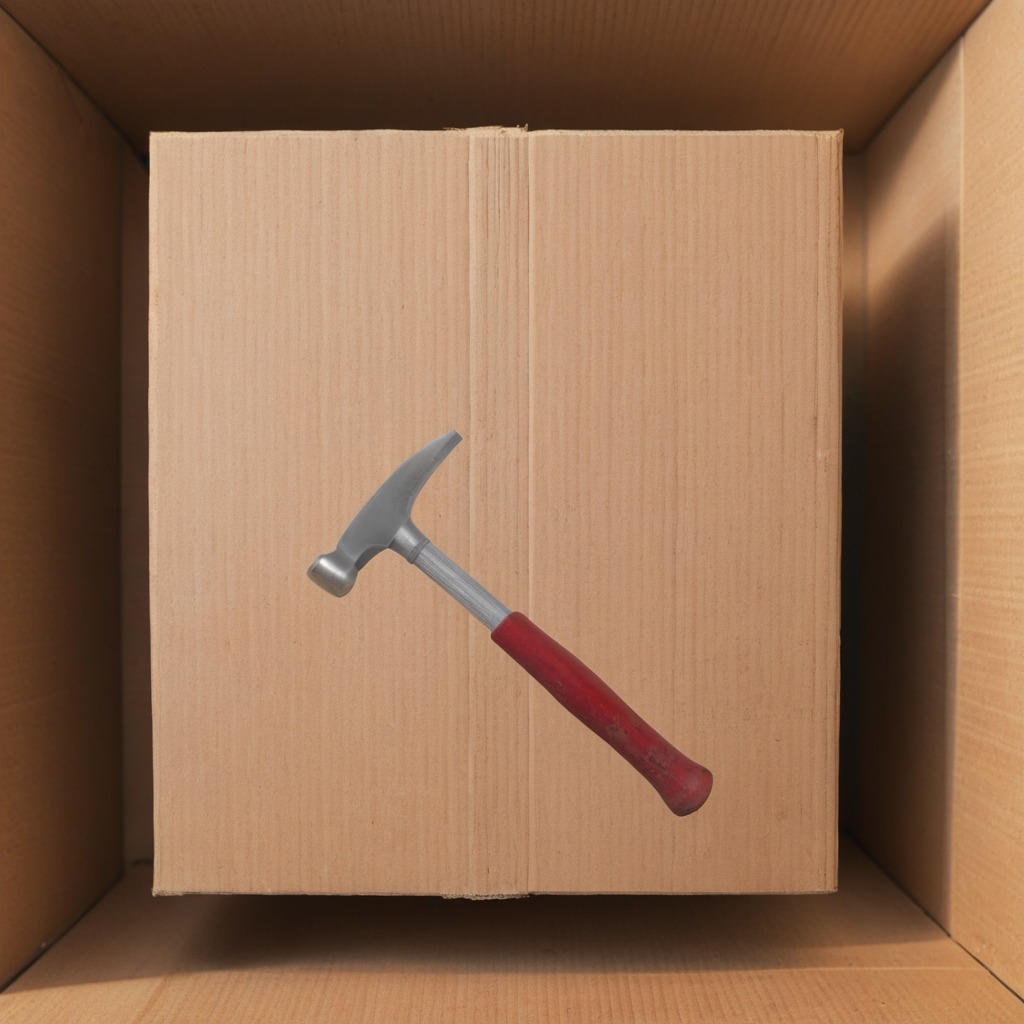
A hammer is lying on the cardboard box surface.